【题型】证明题　【知识点】解析几何　【难度】hard
在平面直角坐标系 \(xOy\) 中，\(F_1, F_2\) 分别为椭圆 \(\Gamma: \dfrac{x^2}{a^2} + \dfrac{y^2}{b^2} = 1\ (a > b > 0)\) 的左、右焦点.

\vspace{1em}

(1) 若 \(\Gamma\) 的离心率为 \(\dfrac{\sqrt{2}}{2}\)，且 \(|F_1F_2| = 2\)，求 \(\Gamma\) 的方程;

(2) 若过原点的直线，与 \(\Gamma\) 相交于 \(A, B\) 两点，\(P\) 是 \(\Gamma\) 上异于 \(A, B\) 的任意一点，求证：直线 \(PA, PB\) 的斜率之积是定值;

(3) 设直线 \(l\) 的一个法向量为 \(\vec{n}\)，\(M\) 是 \(l\) 上任意一点，对于平面内的一定点 \(N\)，定义 \(\delta_N = \dfrac{\vec{n} \cdot \overrightarrow{MN}}{|\vec{n}|}\). 证明：若 \(\delta_{F_1} \cdot \delta_{F_2} = b^2\)，则直线 \(l\) 与椭圆 \(\Gamma\) 相切.

\vspace{1em}
【解答】
\textbf{【答案】}
(1) \(\boldsymbol{\dfrac{x^2}{2} + y^2 = 1}\);
(2) 证明见解析;
(3) 证明见解析.

\vspace{1em}

\textbf{【分析】}
(1) 由题可得 \(a, b\)，据此可得椭圆方程;
(2) 由题意得 \(A, B\) 关于原点对称，设 \(A(x_1,y_1), B(-x_1,-y_1), P(x_0,y_0)(x_0 \neq \pm x_1)\)，根据 \(A, P\) 在椭圆上化简 \(k_{PA} \cdot k_{PB}\) 可证明结论;
(3) 当直线 \(l\) 的斜率不存在时，设其方程为 \(x = x_0\)，由 \(\delta_{F_1} \cdot \delta_{F_2} = b^2\) 可得 \(x_0 = \pm a\)，据此可完成证明; 当直线 \(l\) 的斜率存在，设其方程为 \(y = kx + m\)，由 \(\delta_{F_1} \cdot \delta_{F_2} = b^2\)，可得 \(y = kx + m\) 与椭圆联立方程判别式为 \(0\)，据此可证明结论.

\vspace{1em}

\textbf{【详解】}
(1) 由题意得
\[
\begin{cases}
2c = 2 \\
\dfrac{c}{a} = \dfrac{\sqrt{2}}{2}
\end{cases}
\implies
\begin{cases}
a = \sqrt{2} \\
c = 1
\end{cases}
\implies b = 1,
\]
所以 \(\Gamma\) 的方程为 \(\dfrac{x^2}{2} + y^2 = 1\).

\vspace{1em}

(2)

由题意得 \(A, B\) 关于原点对称，设 \(A(x_1,y_1), B(-x_1,-y_1)\)，\(P(x_0,y_0)(x_0 \neq \pm x_1)\)，

因为 \(A, P\) 在椭圆上，所以 \(\dfrac{x_1^2}{a^2} + \dfrac{y_1^2}{b^2} = 1\)，\(\dfrac{x_0^2}{a^2} + \dfrac{y_0^2}{b^2} = 1\)，

所以 \(b^2x_1^2 + a^2y_1^2 = a^2b^2\)，\(b^2x_0^2 + a^2y_0^2 = a^2b^2\)，即
\[
y_1^2 = \dfrac{b^2(a^2 - x_1^2)}{a^2},\quad y_0^2 = \dfrac{b^2(a^2 - x_0^2)}{a^2},
\]

所以
\[
k_{PA} \cdot k_{PB} = \dfrac{y_0 - y_1}{x_0 - x_1} \cdot \dfrac{y_0 - (-y_1)}{x_0 - (-x_1)} = \dfrac{y_0^2 - y_1^2}{x_0^2 - x_1^2} = \dfrac{\dfrac{b^2(a^2 - x_0^2)}{a^2} - \dfrac{b^2(a^2 - x_1^2)}{a^2}}{x_0^2 - x_1^2} = -\dfrac{b^2}{a^2},
\]
即直线 \(PA, PB\) 的斜率之积是定值.

\vspace{1em}

(3) \textcircled{1} 当直线 \(l\) 的斜率不存在时，

设其方程为 \(x = x_0\)，则它的一个法向量为 \(\vec{n} = (1,0)\).

设 \(M(x_0,y_0)\)，\(F_1, F_2\) 的坐标分别为 \((-c,0),(c,0)\)，

所以 \(\overrightarrow{MF_1} = (-c - x_0, -y_0)\)，\(\overrightarrow{MF_2} = (c - x_0, -y_0)\)，

所以 \(\delta_{F_1} = \dfrac{\vec{n} \cdot \overrightarrow{MF_1}}{|\vec{n}|} = \dfrac{-c - x_0}{1} = -c - x_0\)，\(\delta_{F_2} = \dfrac{\vec{n} \cdot \overrightarrow{MF_2}}{|\vec{n}|} = \dfrac{c - x_0}{1} = c - x_0\)，

所以 \(\delta_{F_1} \cdot \delta_{F_2} = x_0^2 - c^2\).

因为 \(\delta_{F_1} \cdot \delta_{F_2} = b^2\)，所以 \(x_0^2 - c^2 = b^2 \implies x_0 = \pm a\)，故直线 \(l\) 与椭圆 \(\Gamma\) 相切.

\vspace{1em}

\textcircled{2} 若直线 \(l\) 的斜率存在，设其方程为 \(y = kx + m\)，则它的一个法向量为 \(\vec{n} = (k, -1)\).

设 \(M(x_0, kx_0 + m)\)，则 \(\overrightarrow{MF_1} = (-c - x_0, -kx_0 - m)\)，\(\overrightarrow{MF_2} = (c - x_0, -kx_0 - m)\)，

所以 \(\delta_{F_1} = \dfrac{\vec{n} \cdot \overrightarrow{MF_1}}{|\vec{n}|} = \dfrac{-kc + m}{\sqrt{k^2 + 1}}\)，\(\delta_{F_2} = \dfrac{\vec{n} \cdot \overrightarrow{MF_2}}{|\vec{n}|} = \dfrac{kc + m}{\sqrt{k^2 + 1}}\)，

所以 \(\delta_{F_1} \cdot \delta_{F_2} = \dfrac{m^2 - k^2c^2}{k^2 + 1} = \dfrac{m^2 - k^2a^2 + k^2b^2}{k^2 + 1}\).

由
\[
\begin{cases}
\dfrac{x^2}{a^2} + \dfrac{y^2}{b^2} = 1 \\
y = kx + m
\end{cases}
\]
得 \((a^2k^2 + b^2)x^2 + 2a^2kmx + a^2m^2 - a^2b^2 = 0\)，

\[
\Delta = (2a^2km)^2 - 4(a^2k^2 + b^2)(a^2m^2 - a^2b^2) = 4a^2b^2(a^2k^2 - m^2 + b^2),
\]

因为 \(\delta_{F_1} \cdot \delta_{F_2} = b^2\)， \(\delta_{F_1} \cdot \delta_{F_2} = \dfrac{m^2 - k^2a^2 + k^2b^2}{k^2 + 1}\)，

所以
\[
m^2 - k^2a^2 + k^2b^2 = b^2(k^2 + 1) \implies k^2a^2 - m^2 + b^2 = 0 \implies \Delta = 0,
\]

所以直线 \(l\) 与椭圆 \(\Gamma\) 只有一个交点，故直线 \(l\) 与椭圆 \(\Gamma\) 相切.

综上，当 \(\delta_{F_1} \cdot \delta_{F_2} = b^2\) 时，直线 \(l\) 与椭圆 \(\Gamma\) 相切.

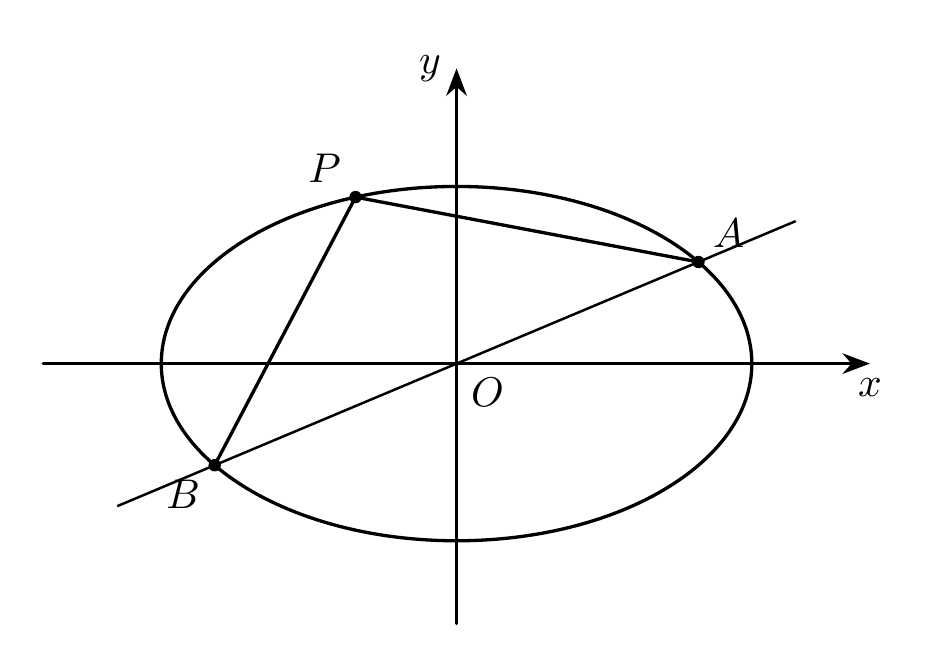